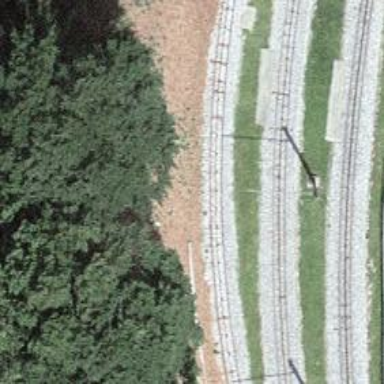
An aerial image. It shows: Narrow-gauge railway in service yard.